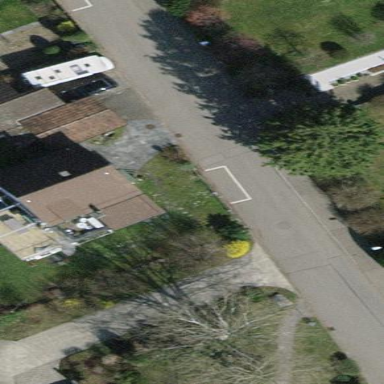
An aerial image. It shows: Detached building.